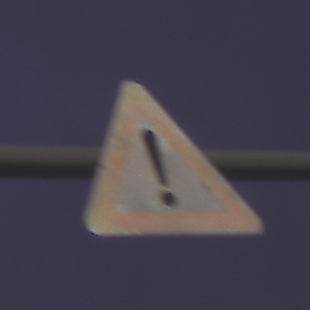
Verkehrszeichen: Gefahrenstelle
Umgebung: Outdoor, Urban
Tageszeit: SunriseSunset
Wetter: PartlyCloudy
Licht: Artificial
Jahreszeit: NotSpecified
Kontrast: HighContrast